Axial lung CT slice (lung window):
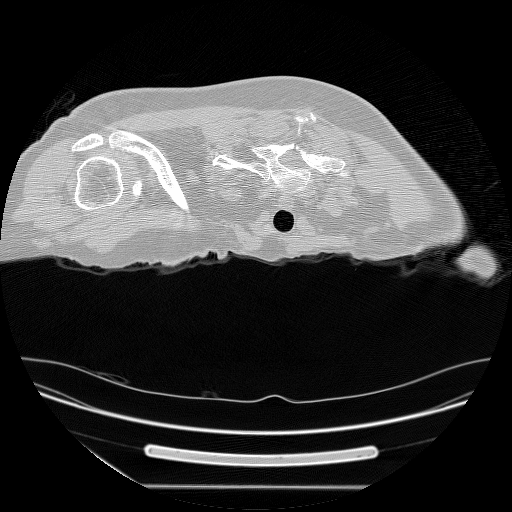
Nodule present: no